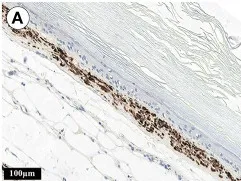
Immunohistochemical study of kidney cystic lesion. The cyst wall areas contained numerous smooth muscle cells.
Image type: pathology (immunostaining)